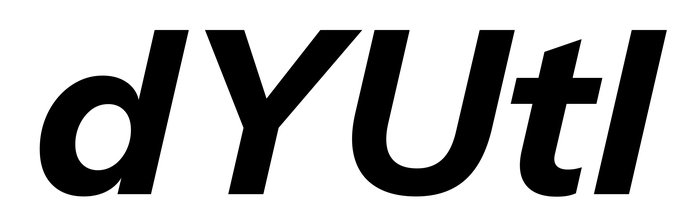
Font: InstrumentSans-Italic_Bold_Italic